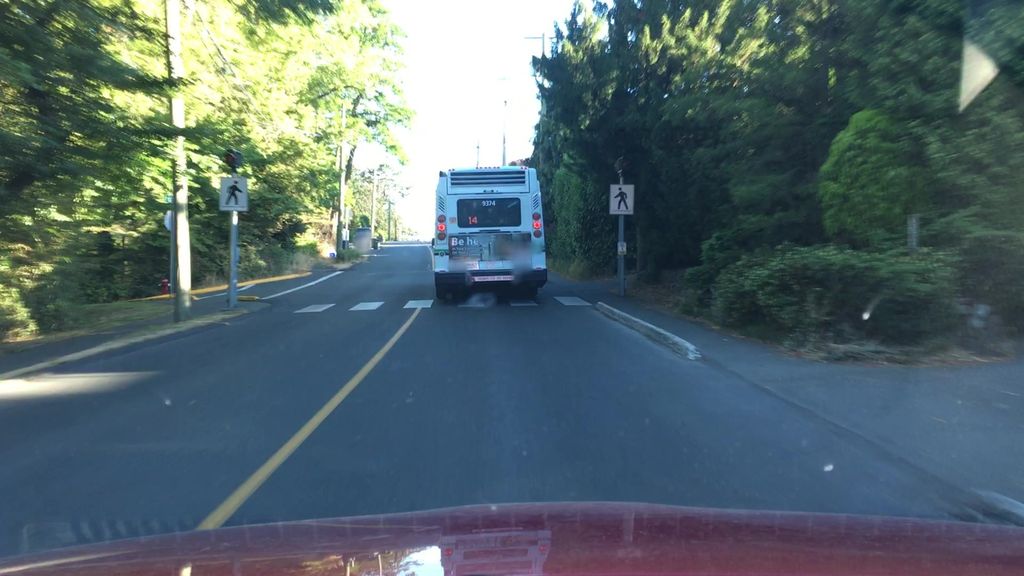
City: victoria